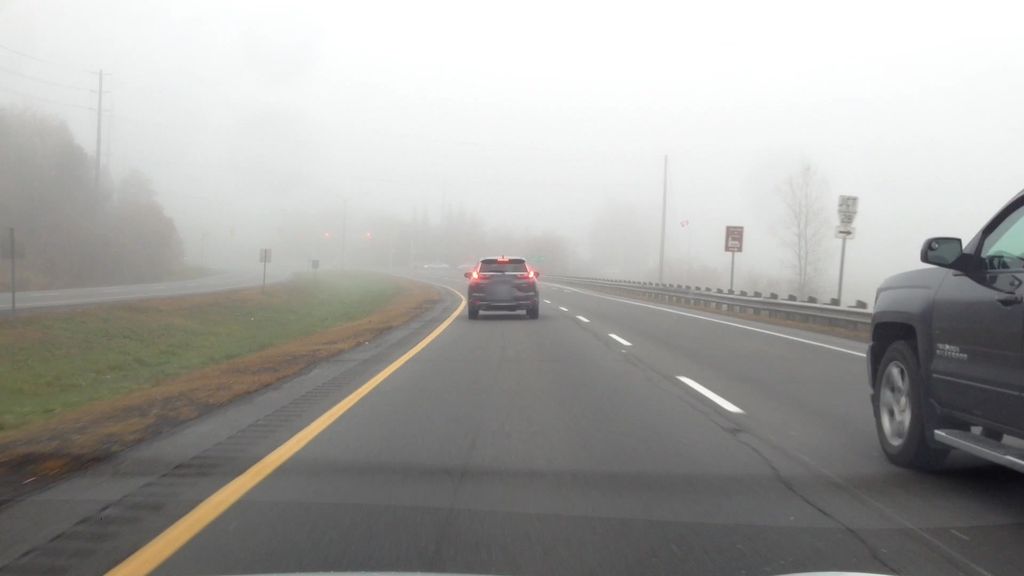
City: ottawa-gatineau